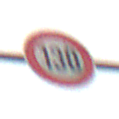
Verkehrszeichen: Geschwindigkeit130
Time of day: Midday
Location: Outdoor (Nature)
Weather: Overcast
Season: NotSpecified
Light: Natural